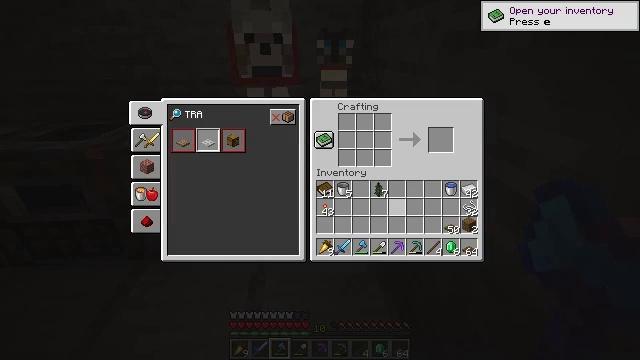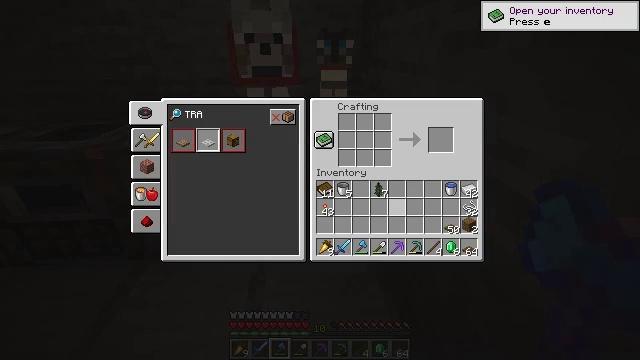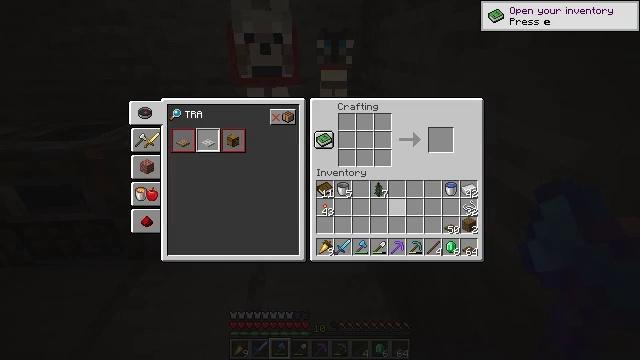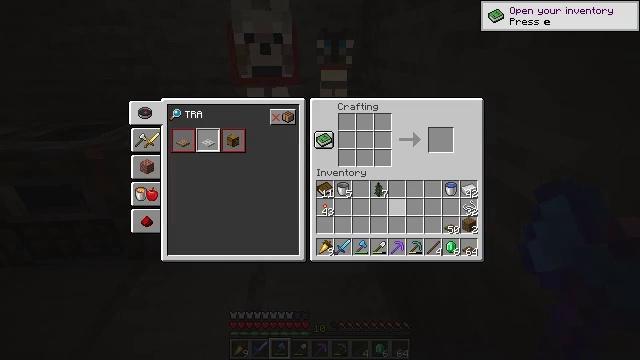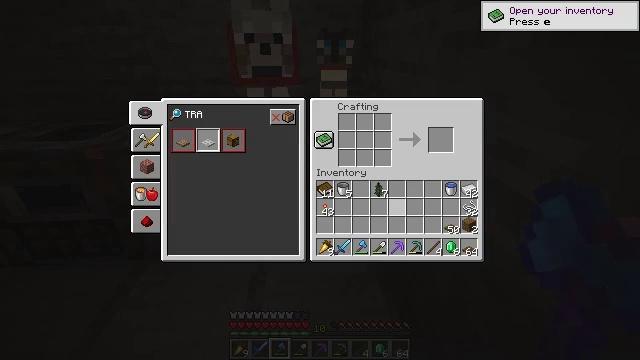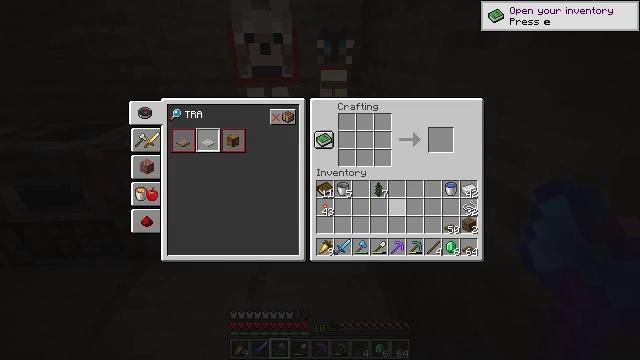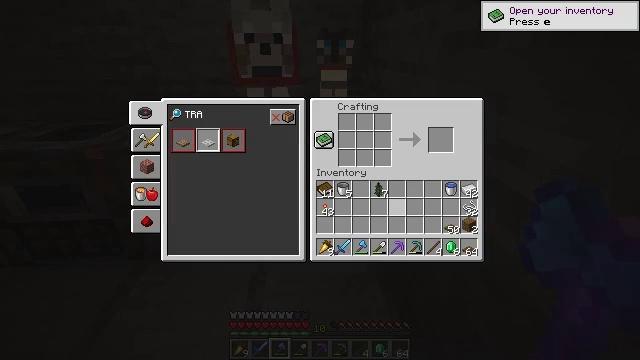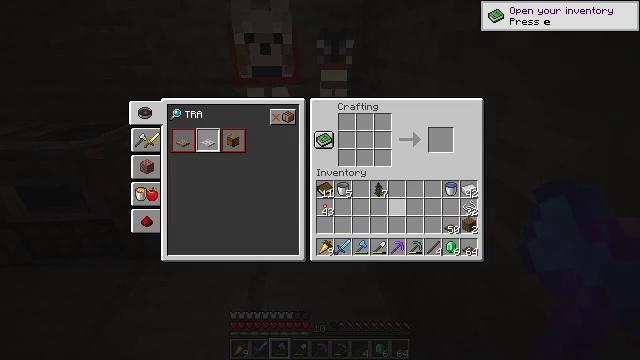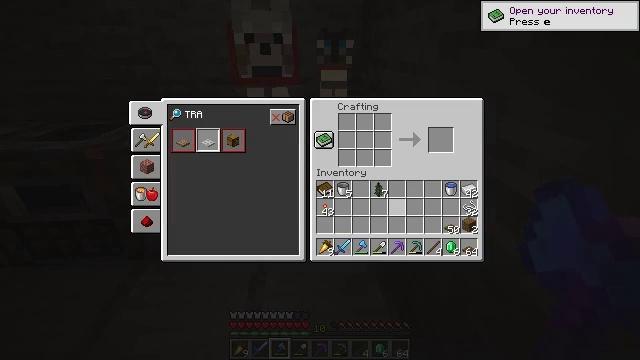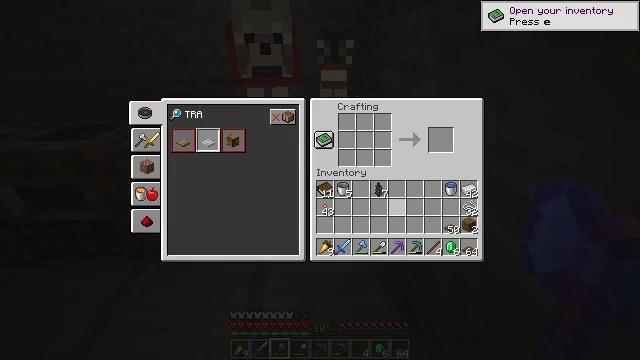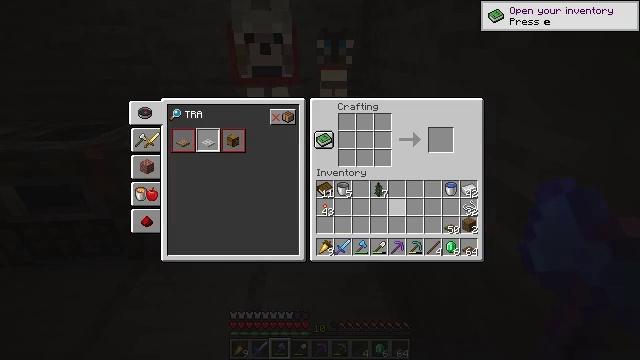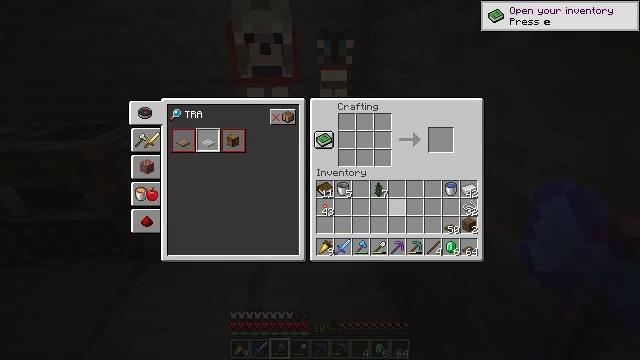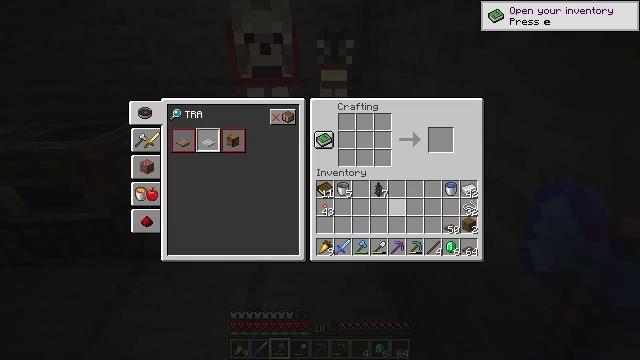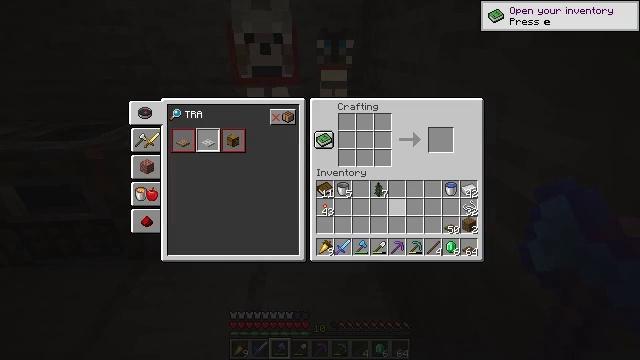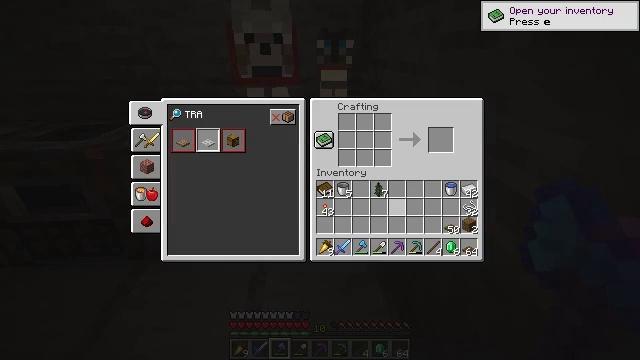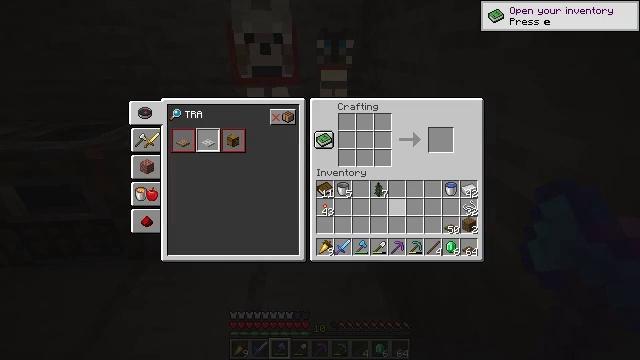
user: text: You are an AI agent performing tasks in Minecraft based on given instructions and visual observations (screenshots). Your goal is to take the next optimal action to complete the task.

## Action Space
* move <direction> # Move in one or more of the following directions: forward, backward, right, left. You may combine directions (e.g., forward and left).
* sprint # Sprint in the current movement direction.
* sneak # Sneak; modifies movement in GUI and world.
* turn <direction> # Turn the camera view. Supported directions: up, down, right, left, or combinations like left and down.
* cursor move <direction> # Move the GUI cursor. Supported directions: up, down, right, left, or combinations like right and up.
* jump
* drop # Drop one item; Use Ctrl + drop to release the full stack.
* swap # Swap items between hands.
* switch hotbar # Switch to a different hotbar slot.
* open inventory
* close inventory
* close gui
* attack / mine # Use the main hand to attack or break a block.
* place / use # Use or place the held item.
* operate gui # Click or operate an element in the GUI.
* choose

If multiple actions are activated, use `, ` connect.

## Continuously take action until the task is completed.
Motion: motion action
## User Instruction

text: Create a fishing rod with crafting materials.
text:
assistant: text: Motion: no_op
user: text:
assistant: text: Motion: no_op
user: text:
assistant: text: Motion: no_op
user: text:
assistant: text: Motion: no_op
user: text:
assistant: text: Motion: no_op
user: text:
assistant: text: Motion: no_op
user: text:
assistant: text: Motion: no_op
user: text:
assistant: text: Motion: no_op
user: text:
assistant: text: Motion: no_op
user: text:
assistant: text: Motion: no_op
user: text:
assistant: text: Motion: no_op
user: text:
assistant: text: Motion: no_op
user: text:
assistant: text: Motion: no_op
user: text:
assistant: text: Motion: no_op
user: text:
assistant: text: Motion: no_op
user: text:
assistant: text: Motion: no_op
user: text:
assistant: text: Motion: no_op
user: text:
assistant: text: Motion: no_op
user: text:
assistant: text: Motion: no_op
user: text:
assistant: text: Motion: no_op
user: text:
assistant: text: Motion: no_op
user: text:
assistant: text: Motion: no_op
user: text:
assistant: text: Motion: no_op
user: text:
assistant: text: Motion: no_op
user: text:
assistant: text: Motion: no_op
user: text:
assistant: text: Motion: no_op
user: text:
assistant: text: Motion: no_op
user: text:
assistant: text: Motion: no_op
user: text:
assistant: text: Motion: no_op
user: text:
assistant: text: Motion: no_op